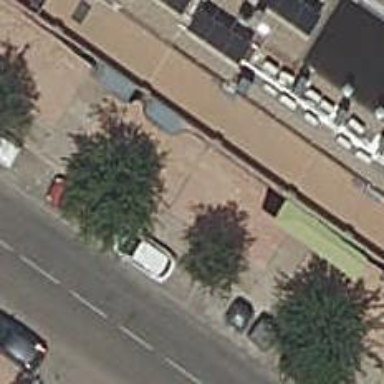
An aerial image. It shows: Greengrocer shop.